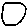
Label: circle